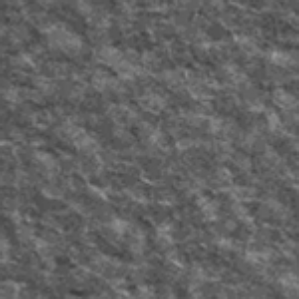
Label: frost